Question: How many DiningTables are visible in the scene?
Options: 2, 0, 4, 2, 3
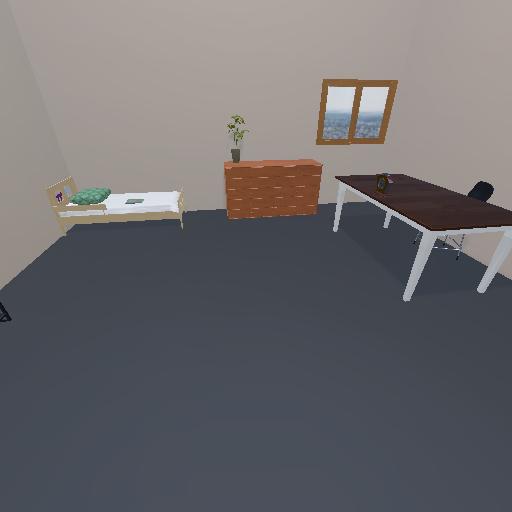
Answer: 2